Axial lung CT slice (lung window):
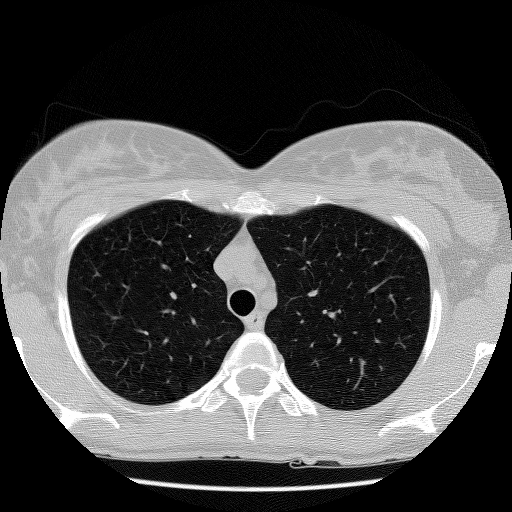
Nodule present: no